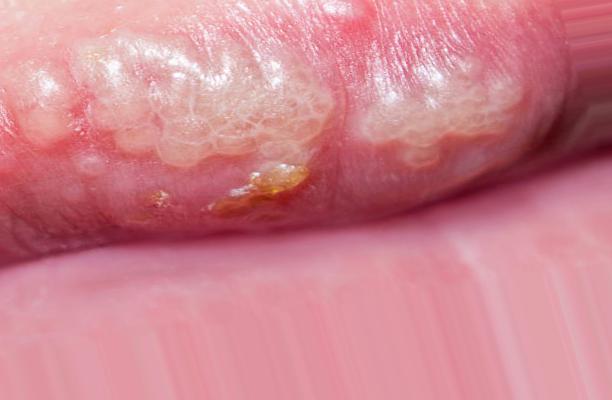
Condition: Mouth Ulcer